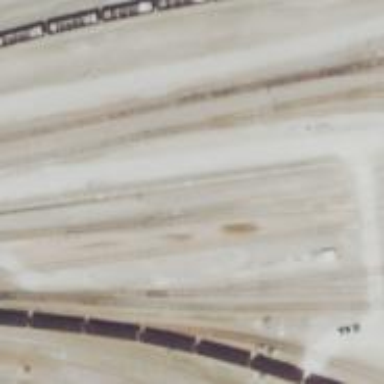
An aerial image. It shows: Railway yard used for servicing trains.